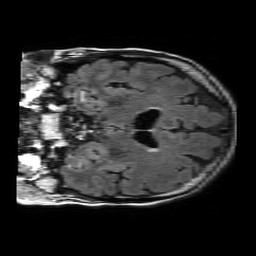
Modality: FLAIR
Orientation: coronal
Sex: female
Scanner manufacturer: philips
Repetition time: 11 s
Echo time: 0.125 s